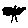
Label: tree